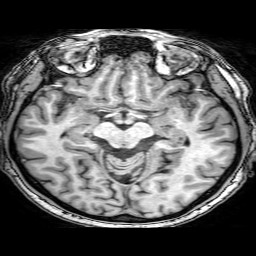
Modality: T1w
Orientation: coronal
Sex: male
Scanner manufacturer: philips
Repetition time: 0.00816 s
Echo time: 0.00373 s